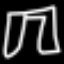
Label: pants